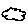
Label: cloud